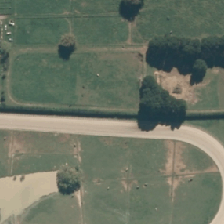
Land cover: urban_parkland